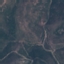
Land use / land cover: HerbaceousVegetation